Question: If the area is very small then the labels are getting overlapped in the donut chart.
How to place the data labels outside the donut chart with lines.
Currently I am able to draw the labels inside the chart. Find the sample code from here:
'''
$(document).ready(function(){
var s1 = [['a',6], ['b',8], ['c',14], ['d',20]];
var plot3 = $.jqplot('chart4', [s1], {
seriesDefaults: {
// make this a donut chart.
renderer:$.jqplot.DonutRenderer,
rendererOptions:{
// Donut's can be cut into slices like pies.
sliceMargin: 3,
// Pies and donuts can start at any arbitrary angle.
startAngle: -90,
showDataLabels: true,
// By default, data labels show the percentage of the donut/pie.
// You can show the data 'value' or data 'label' instead.
dataLabels: 'value'
}
}
});
});
'''
<URL>
This is my expected output:

Helps much appreciated
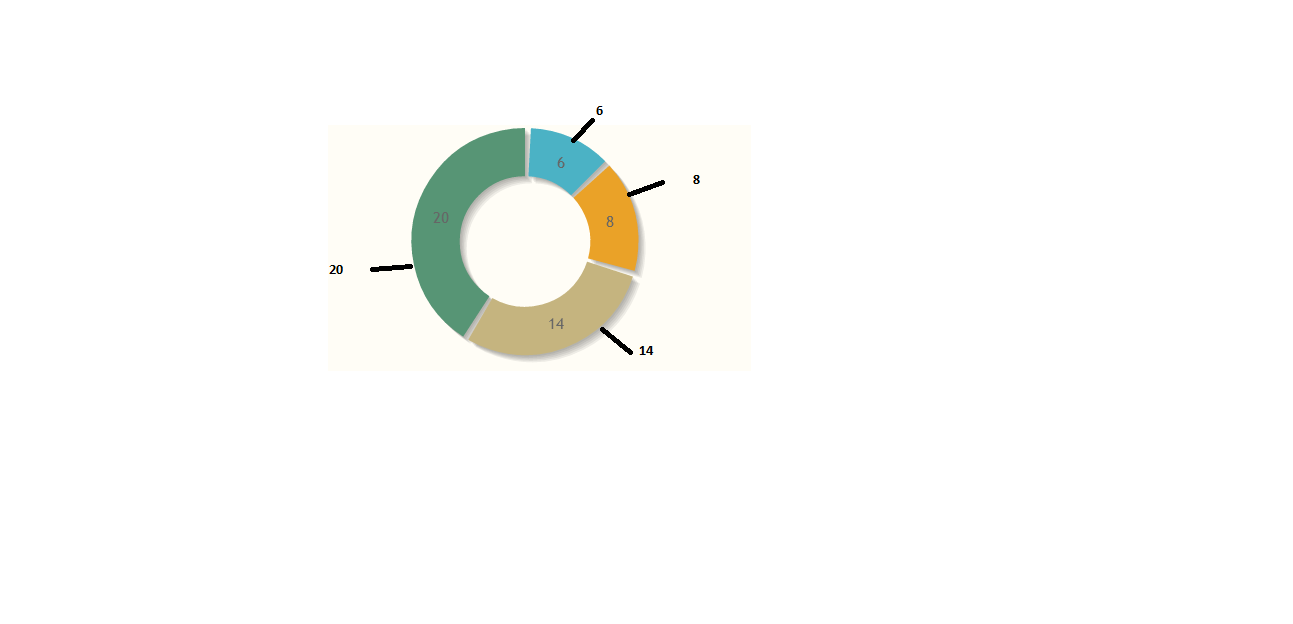
Answer: Ok, what you need to set is:
'''
dataLabelPositionFactor: 2
'''
Please see jsFiddle here:
<URL>
And further info here:
<URL>
I'd also set the padding too to avoid overlap i.e.
'''
padding: 50
'''
<URL>